Interaction volume radius: 5 \u00c5
Interaction volume height: 10 \u00c5
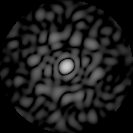
Disorder parameter: 0.8333